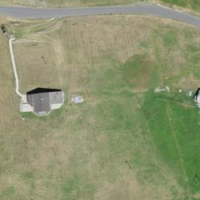
EUNIS habitat code: 26
Species observed at this site:
Silene dioica